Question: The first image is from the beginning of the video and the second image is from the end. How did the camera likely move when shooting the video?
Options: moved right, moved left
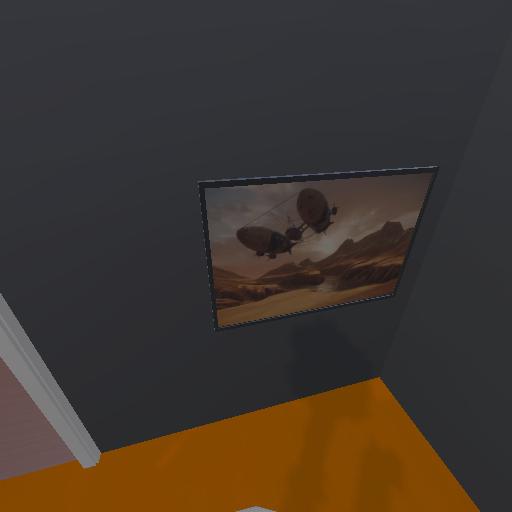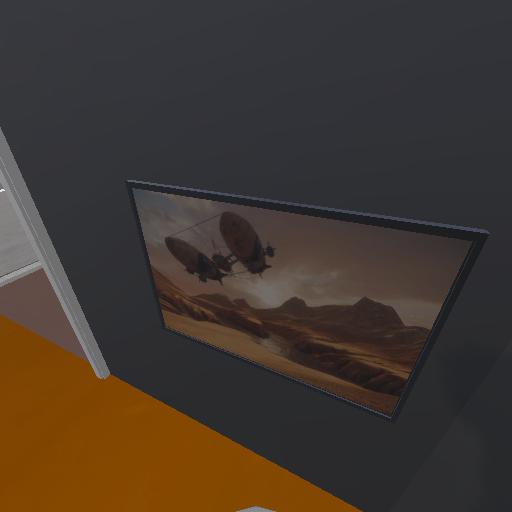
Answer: moved right